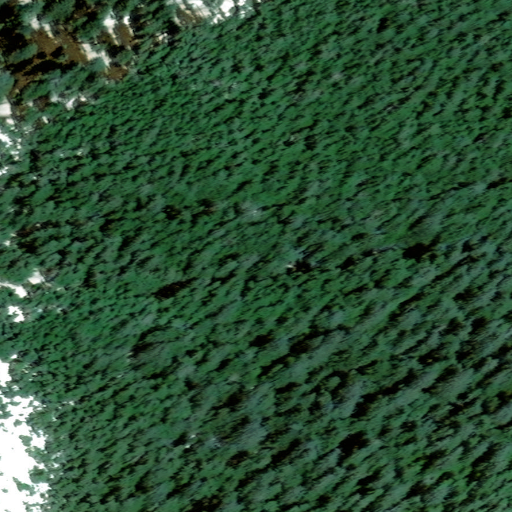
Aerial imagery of mountain in Alaska named Chipp Peak containing only unknown